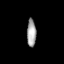
Tissue: prostate
Cell type: Myeloid cells
Senescence score: 0.7048
Nuclear area (px): 248
Mean DAPI intensity: 163.903